Question: I am well versed with custom views. Today I have started using storyboards & I am not able to convince myself on the usage of storyboard.
Problem:
- I have set up by View Controller in storyboard.
- Running on simulator 4 inch, I am good to Go with the layouts of Views.
- Running on simulator 3.5 inch, I am upset, as my view is partially visible.
Here are screen shots.
- My SotryBaord (Look at the "Delete User" Button).
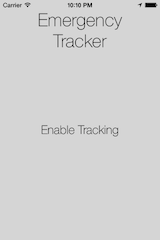
Answer: Mate, Auto layout is somewhat complex, you need to master it while giving lot of time, but if you want to finish it in minutes, just uncheck the auto-layout, select every UI element and set its auto-resizing like this .
You can change the auto-layout differently, and can see the changes by just tapping this button
Hope this will help and save time.